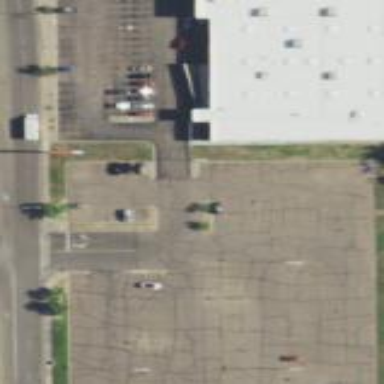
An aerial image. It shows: Retail building.